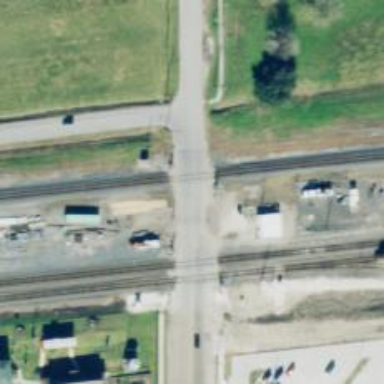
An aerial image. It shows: Railway siding with rails.